Question: Through CSS i am able to get the v.nativebutton looking the way i want to, but i can't get the caption to be right in the middle of my icon/image. Attached is the screen shot of what the button looks like when i add text -align: center to my CSS style sheet. Any idea on how i can set the caption of the button to be right in the middle of my icon image? I want to show the 'Students' label inside the circle?
CSS IM USING:
'''
.v-nativebutton-center-text .v-nativebutton-caption {
display: block;
white-space: normal;
text-align: center;
}
.v-nativebutton::-moz-focus-inner {
border: none;
padding: 0;
}
.v-nativebutton-center-text span {
font-size: x-small;
text-shadow: #fafafa 1px 1px 0;
}
.v-nativebutton-center-text img {
display: block;
margin-left: auto;
margin-right: auto;
margin-bottom: 5px;
}
'''
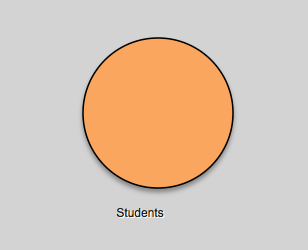
Answer: If you have invoked
button.addStyleName("center-text");
on your native button, the following CSS will center the text:
The following CSS will center the caption accross line breaks:
'''
.v-nativebutton-center-text .v-nativebutton-caption {
display: block;
white-space: normal;
text-align: center;
}
'''